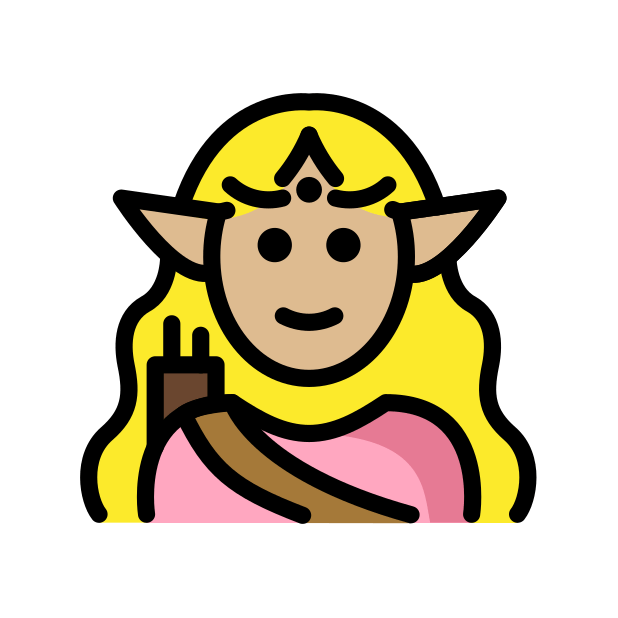
woman elf: medium-light skin tone